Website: lowes
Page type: cart
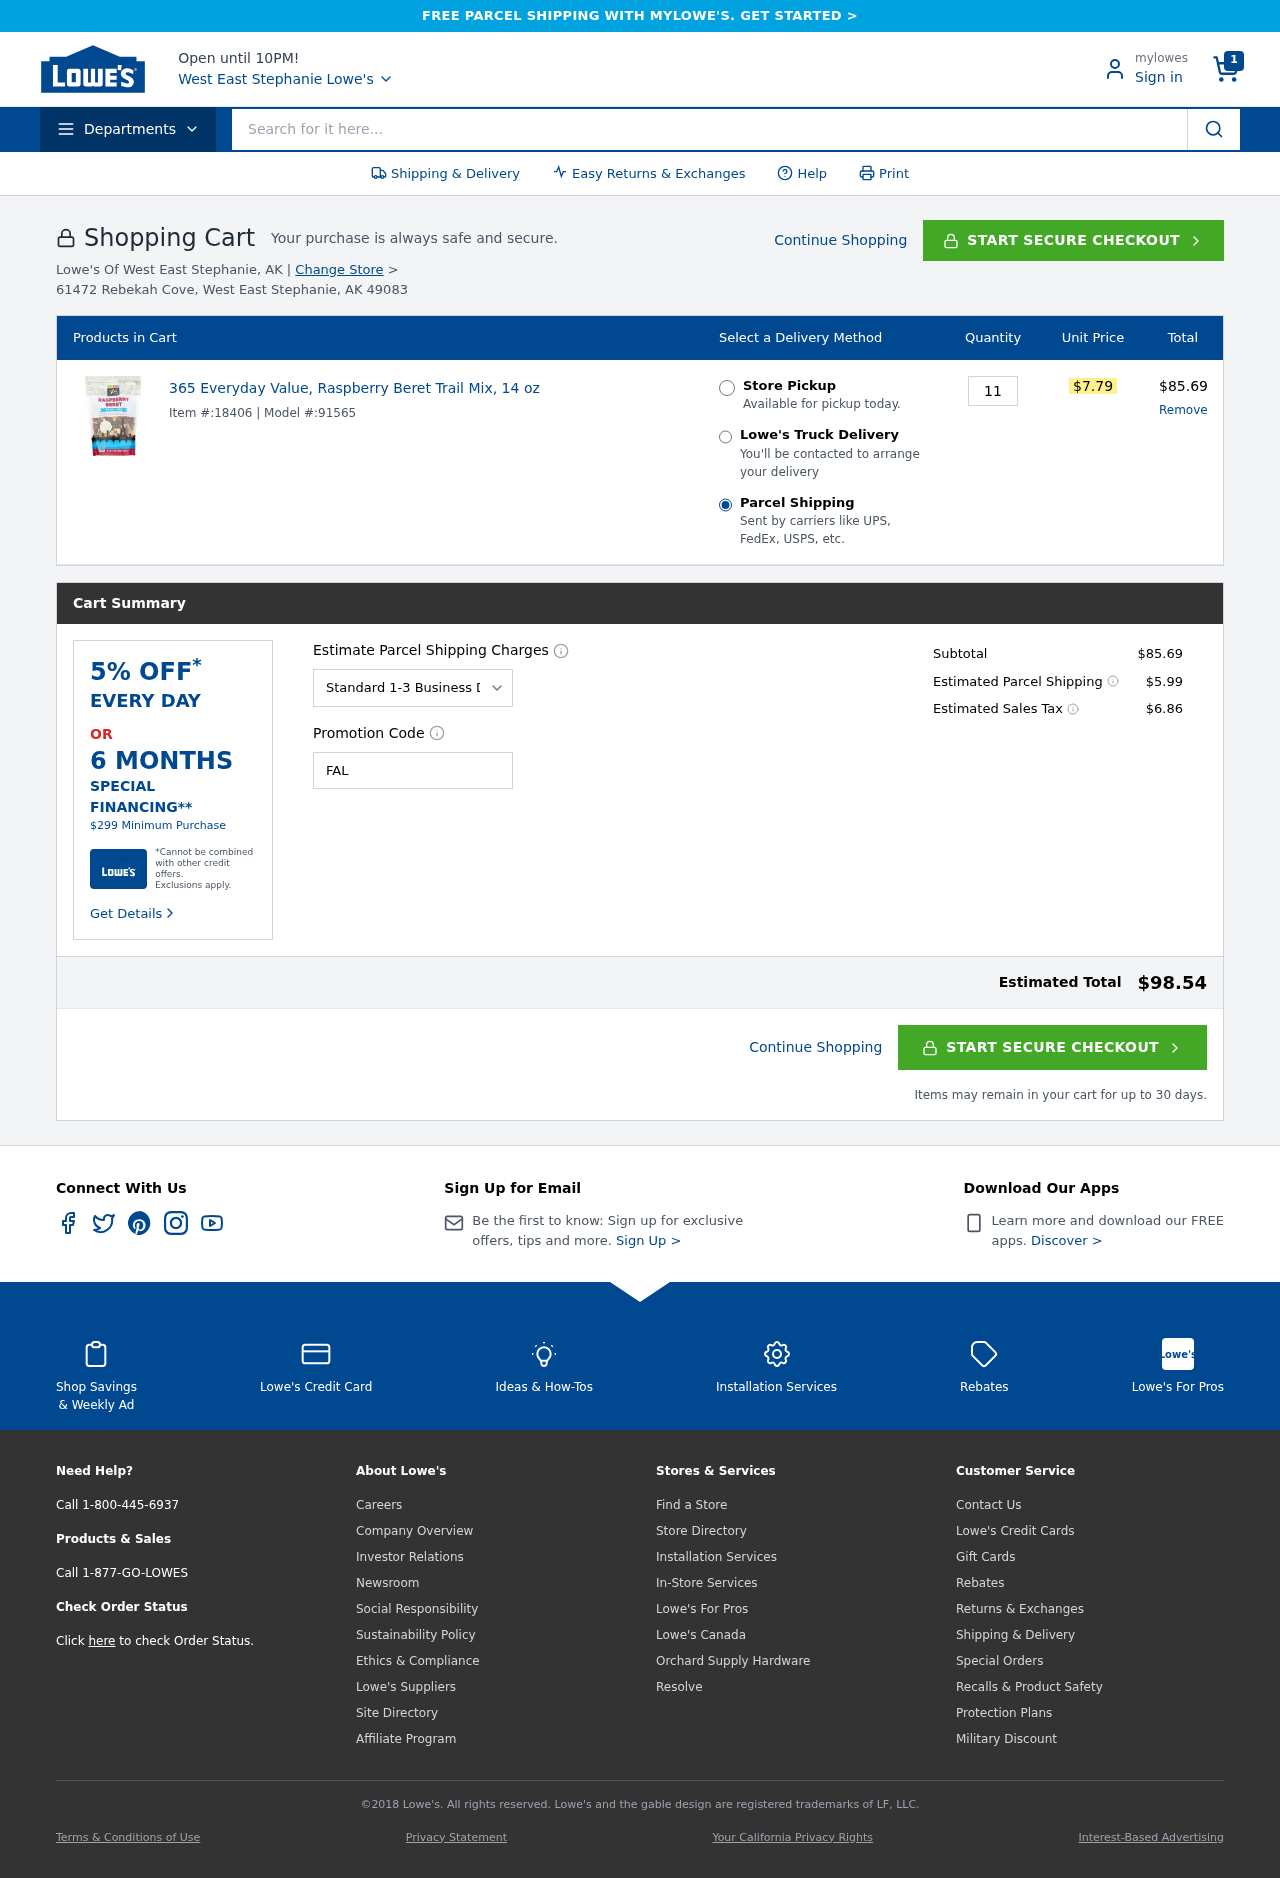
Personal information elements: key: PII_CITY
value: East Stephanie
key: PII_CITY
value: West East Stephanie
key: PII_POSTCODE
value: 49083
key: PII_PROMO_CODE
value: FALL75
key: PII_STREET
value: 61472 Rebekah Cove
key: PII_STATE_ABBR
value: AK
Product elements: key: PRODUCT1_NAME
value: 365 Everyday Value, Raspberry Beret Trail Mix, 14 oz
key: PRODUCT1_PRICE
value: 7.79
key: PRODUCT1_QUANTITY
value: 11
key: PRODUCT1_MODEL
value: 91565
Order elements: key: ORDER_NUM_ITEMS
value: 1
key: ORDER_ITEM_ID
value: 18406
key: ORDER_LINE_TOTAL
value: $85.69
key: ORDER_SUBTOTAL
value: $85.69
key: ORDER_SHIPPING_COST
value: $5.99
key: ORDER_TAX
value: $6.86
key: ORDER_TOTAL
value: $98.54
Search elements: key: HEADER_SEARCH
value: Search for it here...